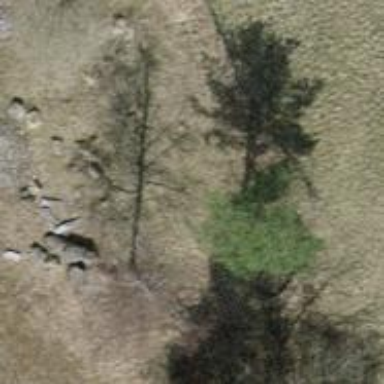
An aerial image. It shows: Agricultural area characterized by evergreen needle-leaved trees.